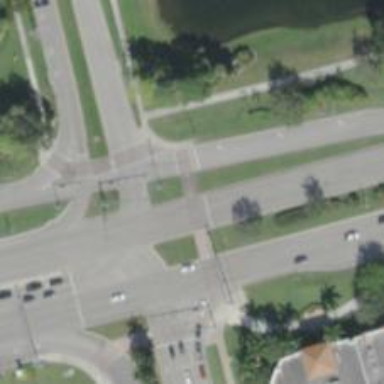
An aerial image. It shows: Footway located on traffic island.